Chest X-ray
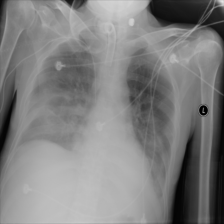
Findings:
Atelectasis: negative
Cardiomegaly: negative
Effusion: negative
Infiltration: negative
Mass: negative
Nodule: negative
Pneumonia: negative
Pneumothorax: negative
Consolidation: positive
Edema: negative
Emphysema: negative
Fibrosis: negative
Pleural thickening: negative
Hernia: negative